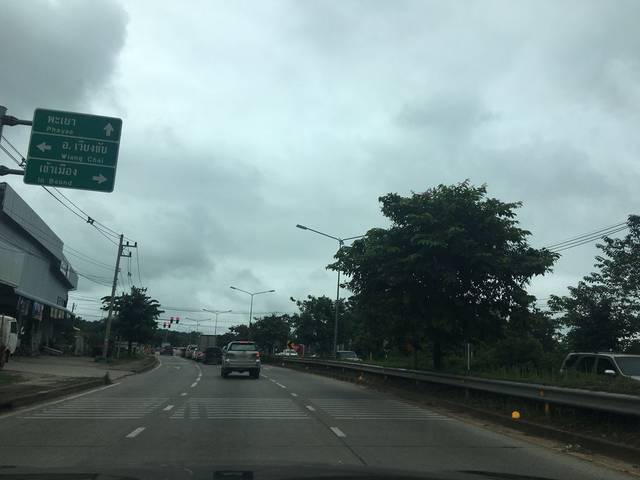
Region: Thailand
Coordinates: 19.91, 99.859